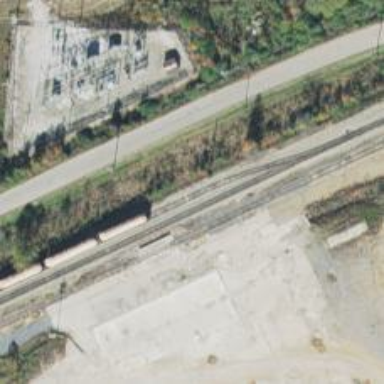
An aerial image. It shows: Railway siding for service.